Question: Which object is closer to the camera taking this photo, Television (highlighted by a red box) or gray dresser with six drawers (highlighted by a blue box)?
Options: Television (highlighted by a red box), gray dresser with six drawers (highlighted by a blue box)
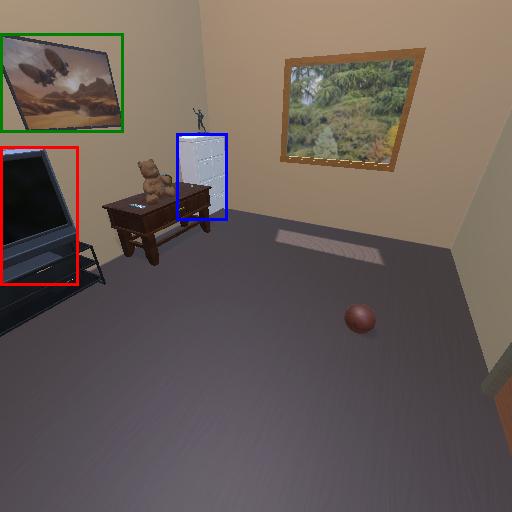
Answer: Television (highlighted by a red box)